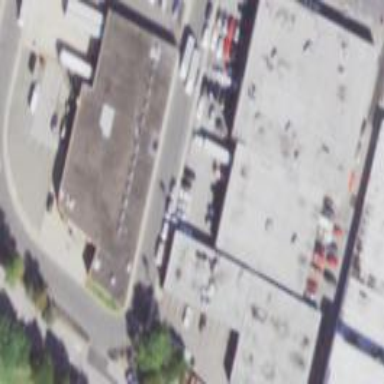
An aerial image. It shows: Commercial building.